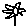
Label: flower